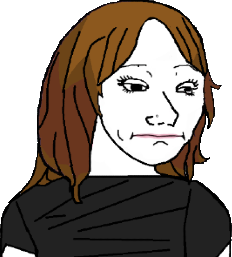
Label: 5_Daddys_Girl